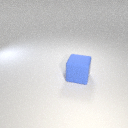
large blue rubber cube